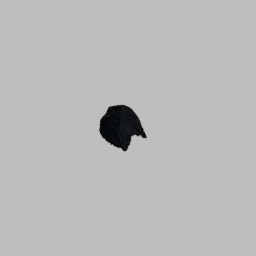
Label: nature